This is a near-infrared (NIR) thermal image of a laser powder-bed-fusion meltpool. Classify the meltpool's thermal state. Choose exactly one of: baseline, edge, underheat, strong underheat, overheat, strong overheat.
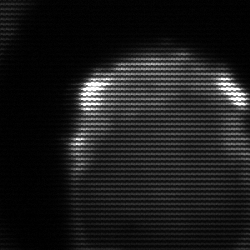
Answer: edge